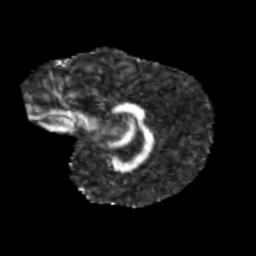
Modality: FA
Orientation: sagittal
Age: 11
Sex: male
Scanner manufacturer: siemens
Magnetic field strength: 3 T
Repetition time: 3.8 s
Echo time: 0.07 s